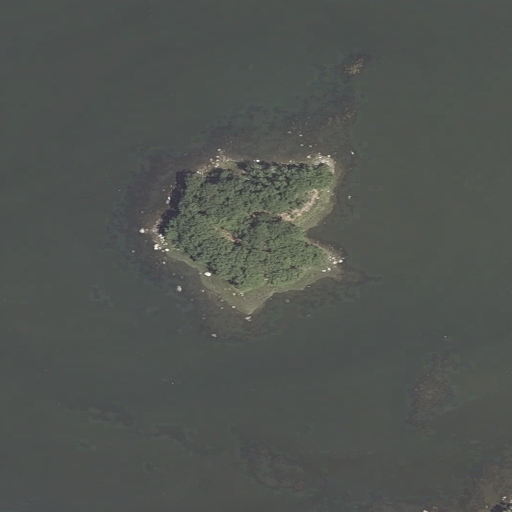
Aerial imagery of island in Maine named Winslow Island containing open water and herbaceous wetlands